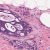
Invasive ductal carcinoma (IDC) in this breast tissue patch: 0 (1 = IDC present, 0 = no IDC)